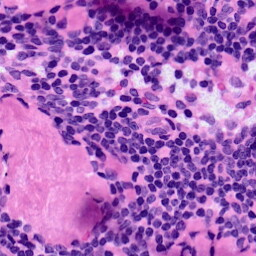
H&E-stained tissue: LymphNode